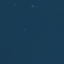
Label: SeaLake